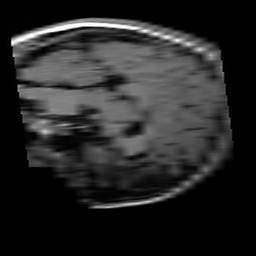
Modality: T1w
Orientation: sagittal
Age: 21
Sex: female
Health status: healthy
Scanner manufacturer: siemens
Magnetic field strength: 3 T
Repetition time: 4.1 s
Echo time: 0.0085 s